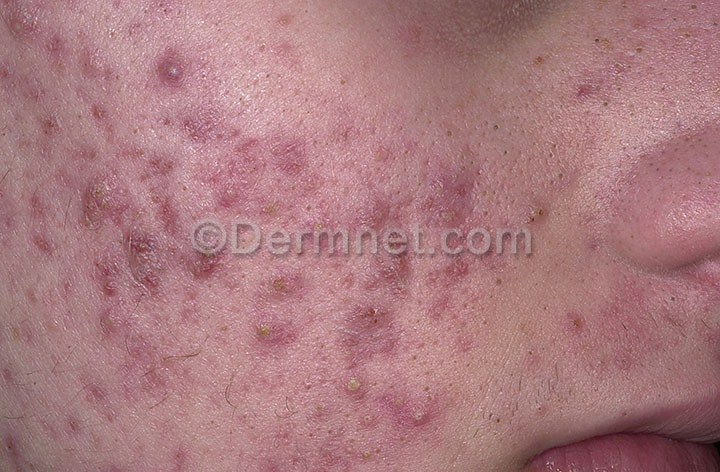
Disease: Acne and Rosacea Photos